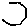
Label: hexagon